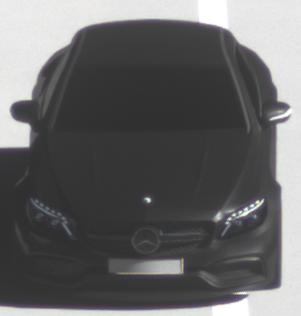
Make: Mercedes-Benz
Model: C 43 AMG
Detailed model: C-Class (205) AMG Limousine
Model produced from: 2016/10
Model produced until: 2018/04
Doors: 4
Color: black
Road condition: dry road
Daytime: morning or afternoon
Contrast: high contrast